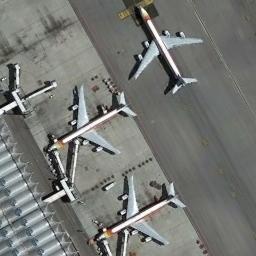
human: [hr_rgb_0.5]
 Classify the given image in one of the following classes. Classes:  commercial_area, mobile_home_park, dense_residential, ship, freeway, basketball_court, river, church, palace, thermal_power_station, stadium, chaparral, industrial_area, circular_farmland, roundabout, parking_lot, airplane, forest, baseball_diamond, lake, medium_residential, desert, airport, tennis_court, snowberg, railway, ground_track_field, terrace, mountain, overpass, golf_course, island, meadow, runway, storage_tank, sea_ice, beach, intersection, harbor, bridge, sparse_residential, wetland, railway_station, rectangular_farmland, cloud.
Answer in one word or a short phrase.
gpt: airplane